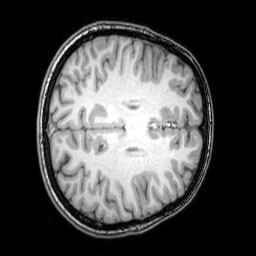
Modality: T1w
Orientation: axial
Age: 22
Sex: female
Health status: healthy
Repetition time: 0.081 s
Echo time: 0.037 s